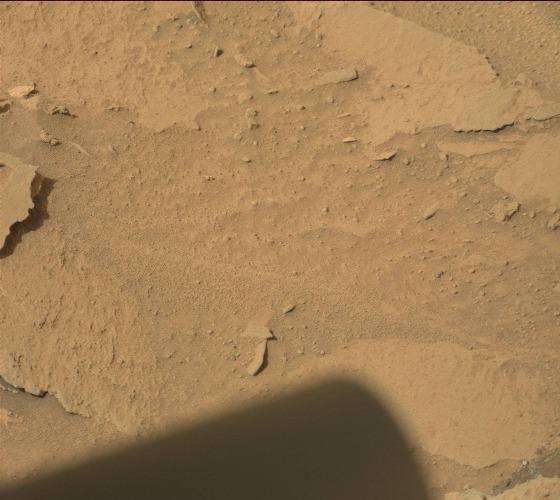
Terrain classes present: Bedrock, Gravel / Sand / Soil, Rock, Shadow